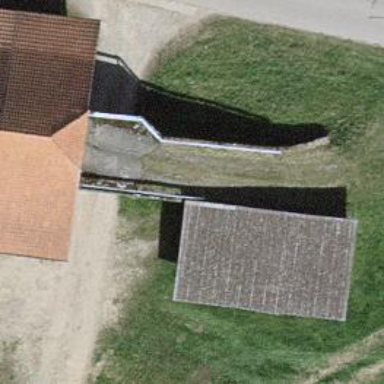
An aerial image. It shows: Fence is in the image.